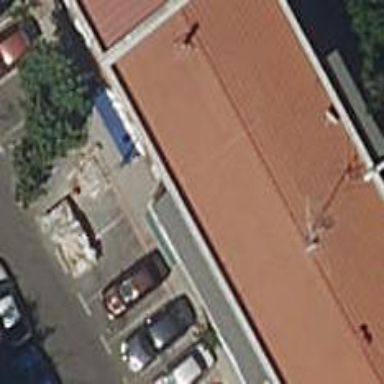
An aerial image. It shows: Cafe.